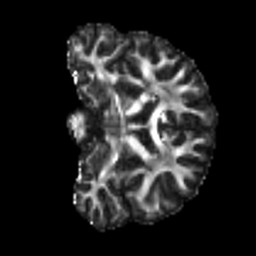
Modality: FA
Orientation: coronal
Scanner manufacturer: siemens
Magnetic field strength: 3 T
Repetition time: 4 s
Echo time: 0.0594 s